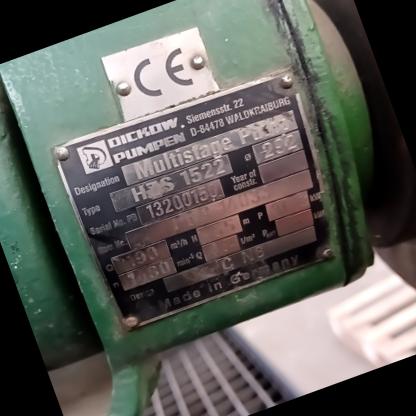
Klasa: tabliczka-znamionowa